Question: I am trying to get Bing search results for a query. I am using Ruby and 'curb', but couldn't get any result back from API server. I always get '400 Bad Request'.
This is what API documentation says for PHP

Here is my code:
'''
require 'curb'
require 'base64'
acctKey = "something"
authKey = Base64.encode64("#{acctKey}:#{acctKey}")
http = Curl.get("https://api.datamarket.azure.com/Bing/Search/Web?$format=json&Query=%27Xbox%27") do |http|
http.headers['Authorization'] = "Basic #{authKey}"
http.headers['request_fulluri'] = true
http.headers['ignore_errors'] = false
http.verbose = true
end
'''
Here is the result:
'''
* About to connect() to api.datamarket.azure.com port 443 (#0)
* Trying 157.55.194.132...
* Connected to api.datamarket.azure.com (157.55.194.132) port 443 (#0)
* Connected to api.datamarket.azure.com (157.55.194.132) port 443 (#0)
* SSL connection using AES128-SHA
* Server certificate:
* subject: C=US; ST=WA; L=Redmond; O=Microsoft; OU=STBOS-Clouddb; CN=api.datamarket.azure.com
* start date: 2012-08-31 18:37:12 GMT
* expire date: 2013-07-31 21:26:57 GMT
* common name: api.datamarket.azure.com (matched)
* issuer: DC=com; DC=microsoft; DC=corp; DC=redmond; CN=Microsoft Secure Server Authority
* SSL certificate verify ok.
> GET /Bing/Search/Web?$format=json&Query=%27Xbox%27& HTTP/1.1
Host: api.datamarket.azure.com
Accept: */*
request_fulluri: true
ignore_errors: false
Authorization: Basic ...
< HTTP/1.1 400 Bad Request
< Content-Type: text/html; charset=us-ascii
< Server: Microsoft-HTTPAPI/2.0
< Date: Wed, 12 Dec 2012 13:30:22 GMT
< Connection: close
< Content-Length: 339
<
* Closing connection #0
'''
What would be going wrong?
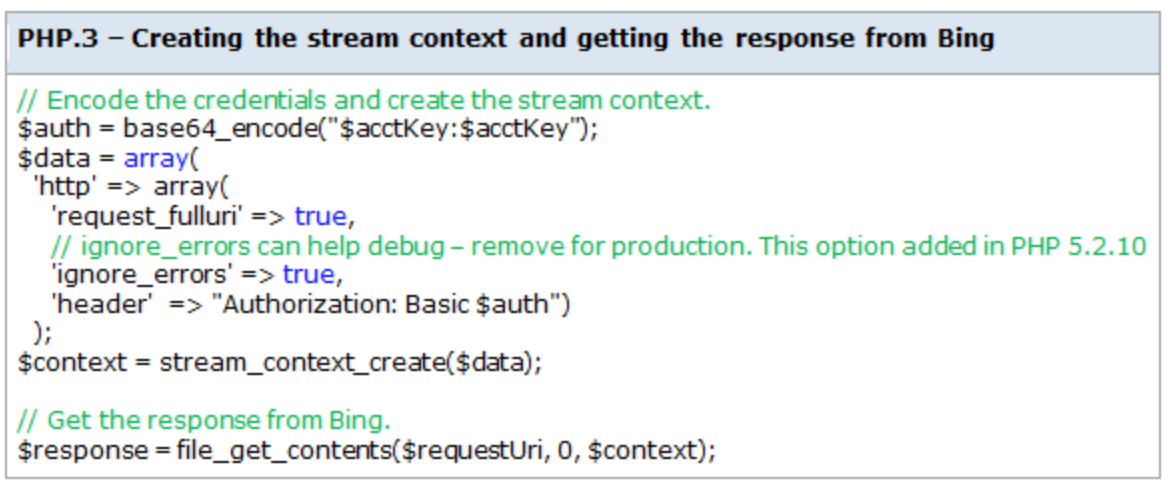
Answer: Try this:
'''
require 'curb'
require 'base64'
acctKey = "<YOUR KEY>"
authKey = Base64.strict_encode64("#{acctKey}:#{acctKey}")
http = Curl.get("https://api.datamarket.azure.com/Bing/Search/Web", {:$format => "json", :Query => "'Xbox'"}) do |http|
http.headers['Authorization'] = "Basic #{authKey}"
http.verbose = true
end
puts http.body_str
'''
Note a couple things:
1. Base64.encode64 returns a string with newlines. strict_encode64 will avoid that problem. (You could also just remove the newlines.)
2. I had trouble with putting the query parameters directly in the URL. I just moved the parameters out into a hash, which is probably the more typical way to do it.
3. (EDIT) I also took out the two bogus headers "request_fulluri" and "ignore_errors". I don't think those were actual headers in the Perl code. I didn't try leaving them in, so perhaps they're harmless, but I don't think you want them.